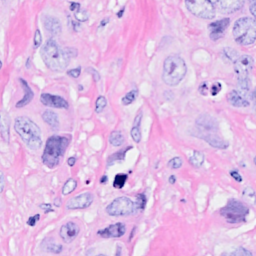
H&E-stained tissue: Breast